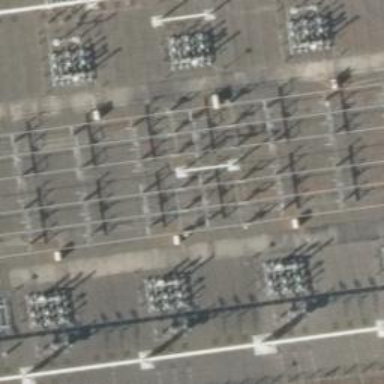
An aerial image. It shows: Three power lines with cables.